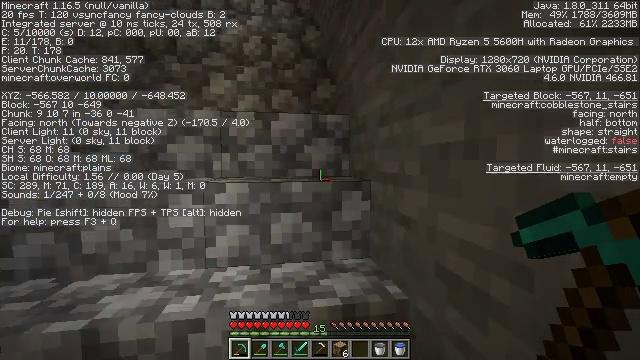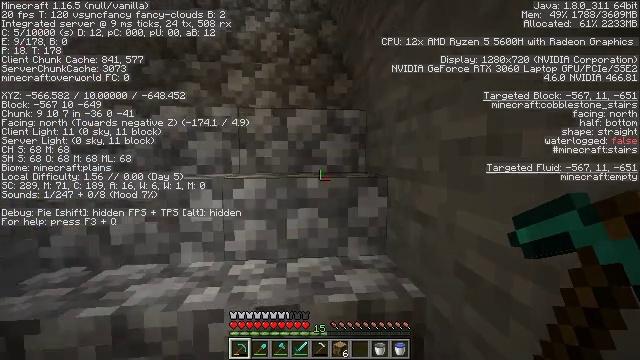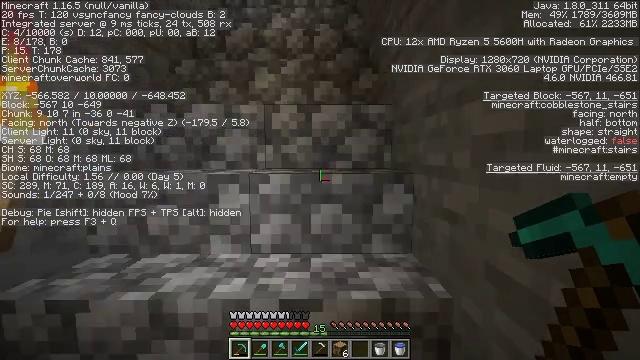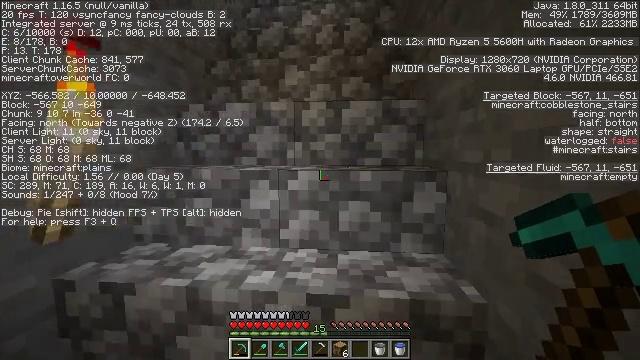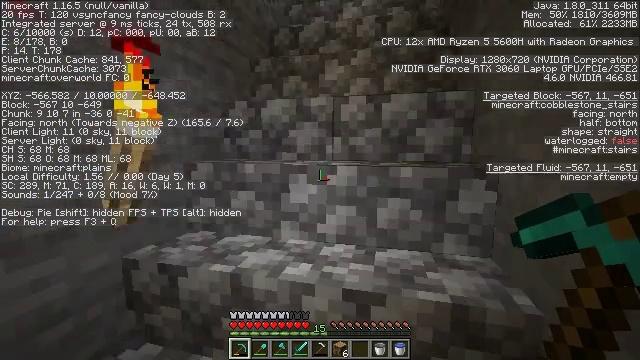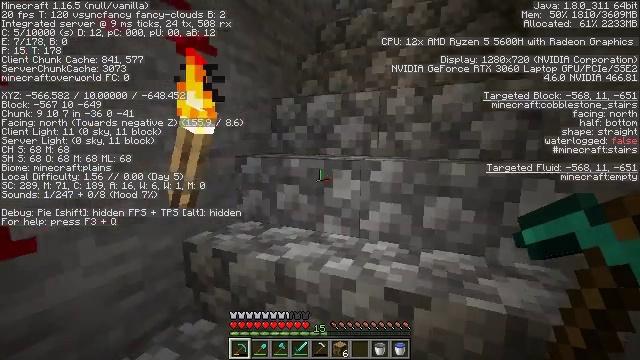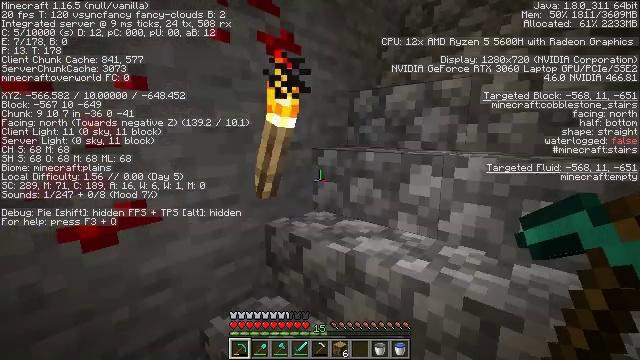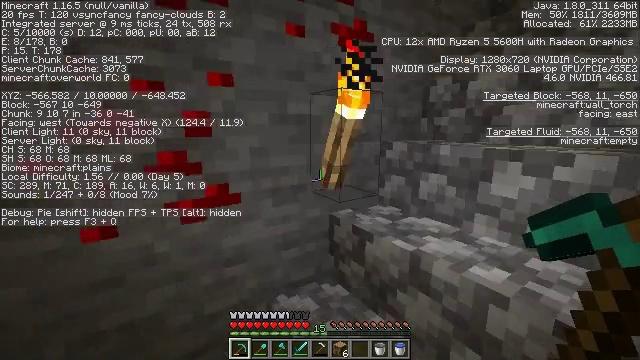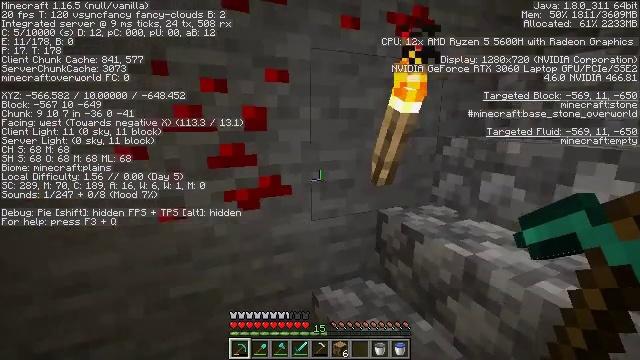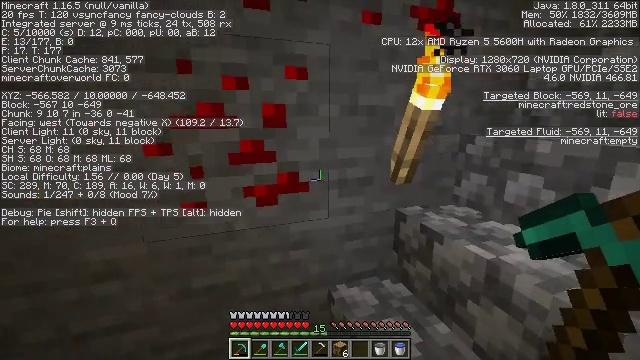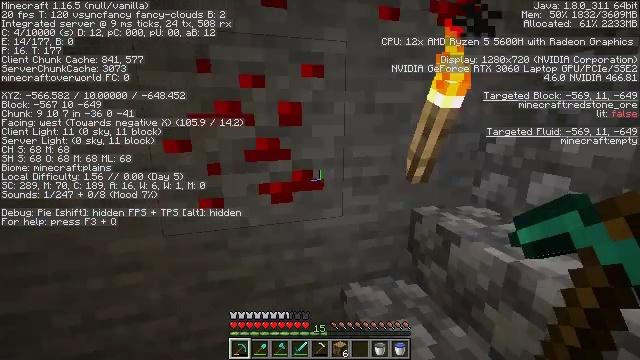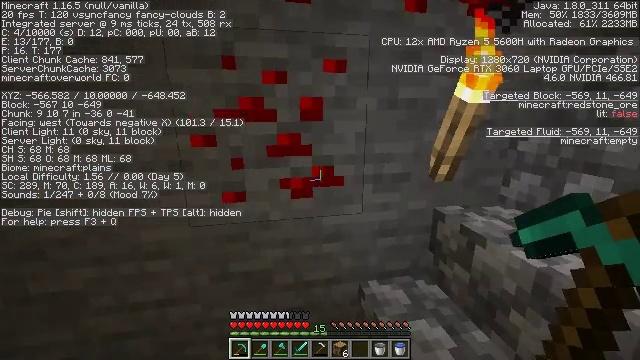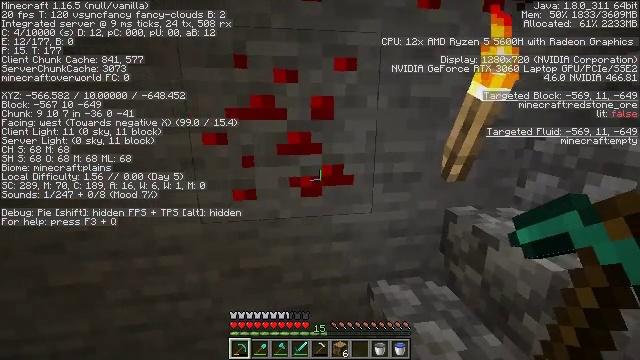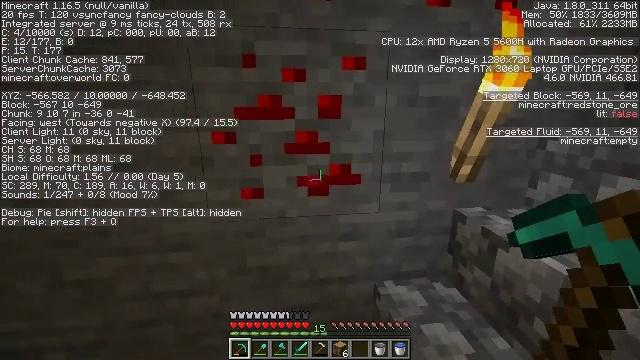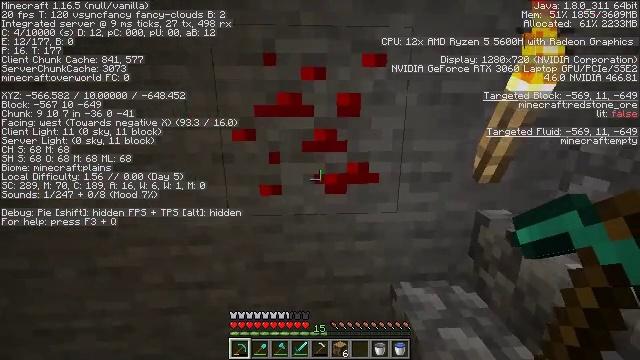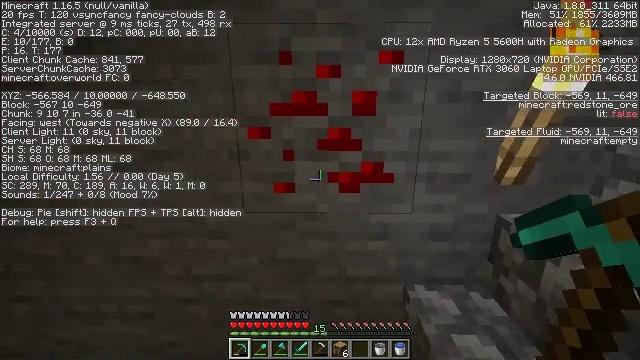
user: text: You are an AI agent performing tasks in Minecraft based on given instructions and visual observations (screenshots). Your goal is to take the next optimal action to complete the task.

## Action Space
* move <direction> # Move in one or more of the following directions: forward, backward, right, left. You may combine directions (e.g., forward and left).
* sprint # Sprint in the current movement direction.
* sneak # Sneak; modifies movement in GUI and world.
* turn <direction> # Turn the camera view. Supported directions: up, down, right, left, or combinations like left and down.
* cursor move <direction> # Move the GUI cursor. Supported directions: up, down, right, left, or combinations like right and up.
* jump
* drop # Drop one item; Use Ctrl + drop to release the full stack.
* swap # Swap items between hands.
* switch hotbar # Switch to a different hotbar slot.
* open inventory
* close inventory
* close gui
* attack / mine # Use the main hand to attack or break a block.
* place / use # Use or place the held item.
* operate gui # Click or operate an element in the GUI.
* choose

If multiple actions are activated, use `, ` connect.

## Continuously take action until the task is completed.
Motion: motion action
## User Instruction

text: Remove a diamond pickaxe from the inventory.
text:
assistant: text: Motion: turn left
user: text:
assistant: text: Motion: turn left
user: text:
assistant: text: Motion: turn left
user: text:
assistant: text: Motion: turn left and down
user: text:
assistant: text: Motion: turn left and down
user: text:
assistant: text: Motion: turn left and down
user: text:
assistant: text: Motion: turn left and down
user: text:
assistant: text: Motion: turn left and down
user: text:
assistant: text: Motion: turn left
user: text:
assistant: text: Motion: turn left
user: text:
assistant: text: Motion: turn left
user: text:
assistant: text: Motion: turn left
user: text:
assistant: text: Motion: turn left
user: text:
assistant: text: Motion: turn left
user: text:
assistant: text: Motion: move right, turn left
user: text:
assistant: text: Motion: move right, turn left and down
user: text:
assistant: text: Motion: turn left and down
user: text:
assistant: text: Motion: turn left and down
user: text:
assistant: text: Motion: turn left and down
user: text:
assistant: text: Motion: turn left and down
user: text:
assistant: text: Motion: turn left and down
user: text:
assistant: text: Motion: turn left and down
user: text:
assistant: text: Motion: turn left and down
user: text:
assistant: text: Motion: no_op
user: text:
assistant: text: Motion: no_op
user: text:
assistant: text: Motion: no_op
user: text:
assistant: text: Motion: no_op
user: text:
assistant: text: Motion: turn down
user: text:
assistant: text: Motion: turn down
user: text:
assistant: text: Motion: turn down